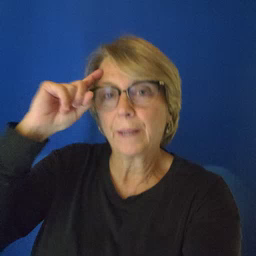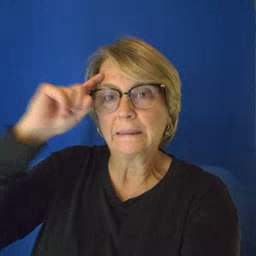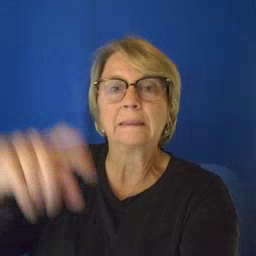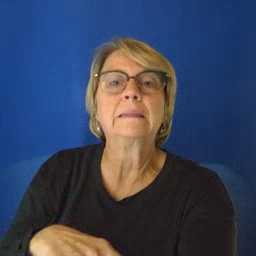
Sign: penny